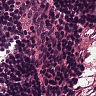
Metastatic tissue present: no